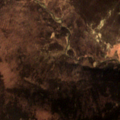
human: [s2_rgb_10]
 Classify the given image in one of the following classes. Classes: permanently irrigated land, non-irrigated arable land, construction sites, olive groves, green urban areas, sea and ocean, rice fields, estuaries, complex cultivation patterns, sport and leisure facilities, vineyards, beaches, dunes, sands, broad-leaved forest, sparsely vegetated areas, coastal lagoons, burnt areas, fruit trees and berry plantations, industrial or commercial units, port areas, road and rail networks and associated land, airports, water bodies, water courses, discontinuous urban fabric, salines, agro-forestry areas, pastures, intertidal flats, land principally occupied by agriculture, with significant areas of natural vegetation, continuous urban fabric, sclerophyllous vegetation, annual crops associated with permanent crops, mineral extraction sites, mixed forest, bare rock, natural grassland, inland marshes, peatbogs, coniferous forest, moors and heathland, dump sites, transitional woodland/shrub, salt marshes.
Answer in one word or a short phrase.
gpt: natural grassland, moors and heathland, peatbogs